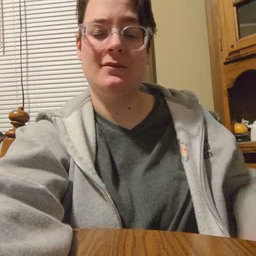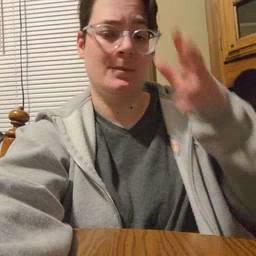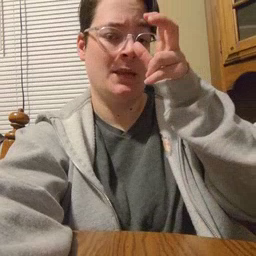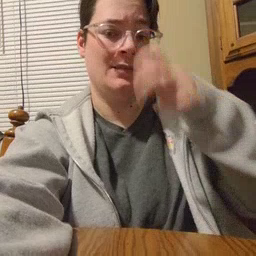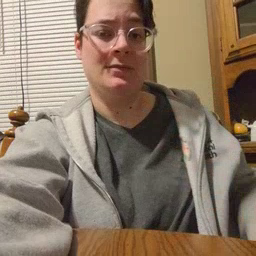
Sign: bug